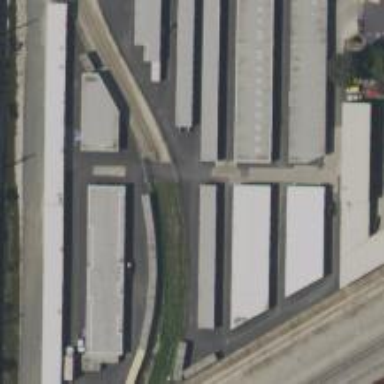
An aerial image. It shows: Rail spur service.